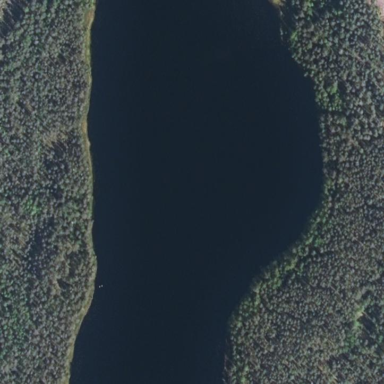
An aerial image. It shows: Pond surrounded by natural water.